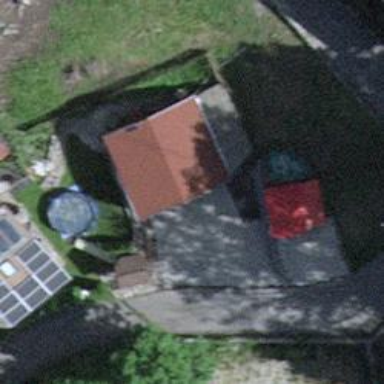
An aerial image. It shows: Garage.